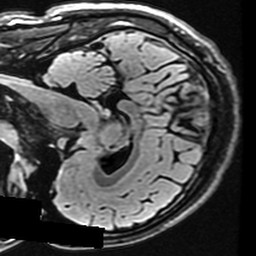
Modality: T2w
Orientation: sagittal
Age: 24
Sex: male
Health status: healthy
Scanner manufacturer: ge
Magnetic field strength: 3 T
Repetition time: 12 s
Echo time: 0.09318 s